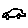
Label: car